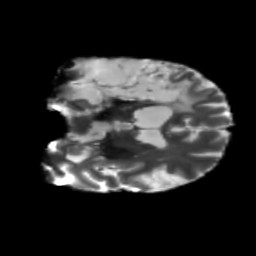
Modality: T2w
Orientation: coronal
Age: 51
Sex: male
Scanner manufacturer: siemens
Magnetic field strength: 3 T
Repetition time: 5.25 s
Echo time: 0.08 s